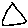
Label: triangle